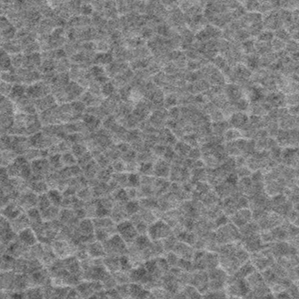
Label: frost